Question: The requirement is to split the PDF in to individual page, retaining the individual file as .pdf extension only.
The files which are created in /CreatedPDF Folder are not getting opened
Please help in figuring/correcting this issue.
'''
//"fileURL" is the original File which has to be broken
//"pages" is the number of pages in PDF
NSInteger pages = CGPDFDocumentGetNumberOfPages(pdfDocReference);
for (int page = 1; page <= pages; page++)
{
NSFileManager *fm = [NSFileManager defaultManager];
NSString *dirName = [documentsDirectory stringByAppendingPathComponent:@"/CreatedPDF"];
[fm createDirectoryAtPath:dirName withIntermediateDirectories:YES attributes:nil error:nil];
NSString *pdfPath = [dirName stringByAppendingPathComponent:[NSString stringWithFormat:@"page_%d.pdf",page]];
NSURL *pdfUrl = [NSURL fileURLWithPath:pdfPath];
CGContextRef context = CGPDFContextCreateWithURL((__bridge_retained CFURLRef)pdfUrl, NULL, NULL);
CGPDFDocumentRef pdfDoc = CGPDFDocumentCreateWithURL((__bridge_retained CFURLRef)fileURL);
CGPDFPageRef pdfPage = CGPDFDocumentGetPage(pdfDoc, 1);
CGRect pdfCropBoxRect = CGPDFPageGetBoxRect(pdfPage, kCGPDFMediaBox);
// Copy the page to the new document
CGContextBeginPage(context, &pdfCropBoxRect);
CGContextDrawPDFPage(context, pdfPage);
// Close the source files
CGContextEndPage(context);
CGPDFDocumentRelease(pdfDoc);
}
'''
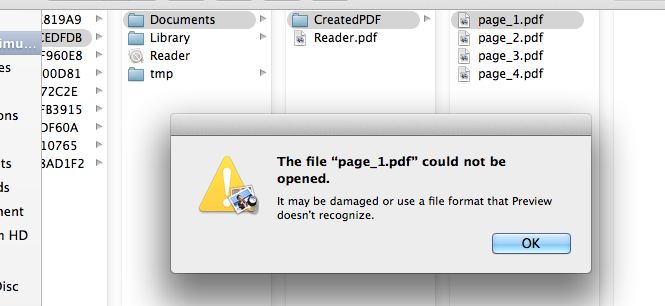
Answer: i missed one line of code, as we have to release the CGContext also, so within the loop just add the line, rest all code will work.
'''
CGContextRelease (context);
'''